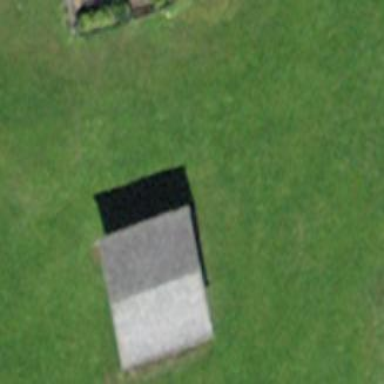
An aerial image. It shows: Building with tile roof.